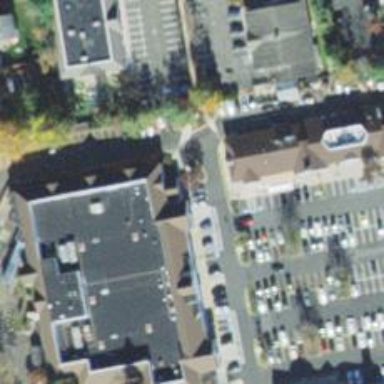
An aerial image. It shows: Parking space.